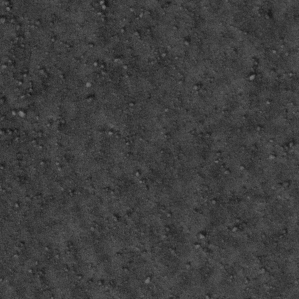
Label: frost